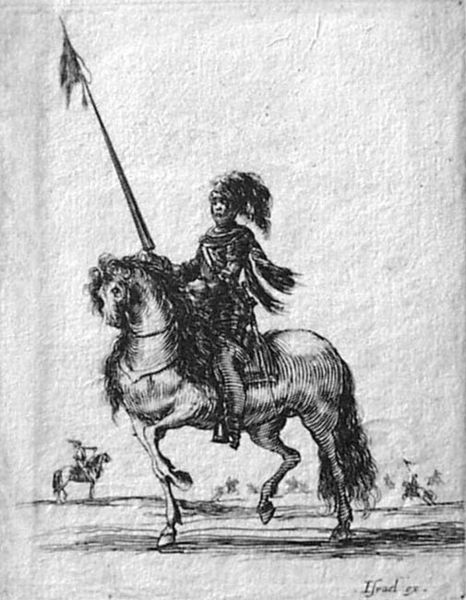
Titel: Verschiedene Kavallerieübungen (Divers exercices de cavalerie): Kürassier zu Pferde, der eine Lanze hält und von rechts nach links reitet
Künstler: Stefano della Bella
Standort: Karlsruhe
Institution: Staatliche Kunsthalle Karlsruhe
Schlagwörter: dunkel, feder, himmel, kampf, kopf, kämpfer, mann, schatten, umhang, weiß, sitzen, bewegung, hell, schwarz, zeichnung, schal, federn, horn, signatur, horizont, wind, haare, mantel, pferd, pferde, reiter, federbusch, fell, huf, hufe, mähne, reiten, ritt, sattel, schweif, steigbügel, zaumzeug, zügel, spanien, papier, fahne, grafik, platz, krieg, schlacht, lanze, striche, eisen, kohle, druck, schraffur, radierung, stich, kupfer, schwarzweiß, schwert, uniform, bleistift, helm, stiefel, ritter, rüstung, wimpel, tinte, pergament, ross, nüstern, mittelalter, krieger, hellebarde, schau, visier, speer, parade, fanfare, posaune, kupferstich, galopp, standarte, zeichung, trompete, trab, tunier, beritten, reiterbildnis, turnier, riter, harnsich, rittertunier, apeer, tirnier, turnierlanze, nrüstung, kohoe, ifrad